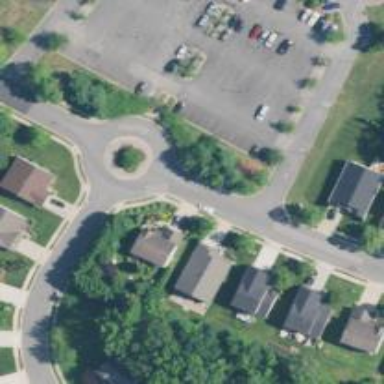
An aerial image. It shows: Residential road with roundabout.